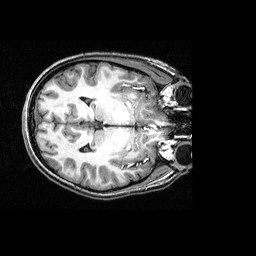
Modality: T1w
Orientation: axial